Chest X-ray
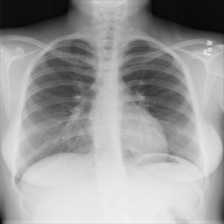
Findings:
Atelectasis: negative
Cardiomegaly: negative
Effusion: negative
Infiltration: negative
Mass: negative
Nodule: negative
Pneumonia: negative
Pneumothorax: negative
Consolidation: negative
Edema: negative
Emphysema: negative
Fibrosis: negative
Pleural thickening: negative
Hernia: negative